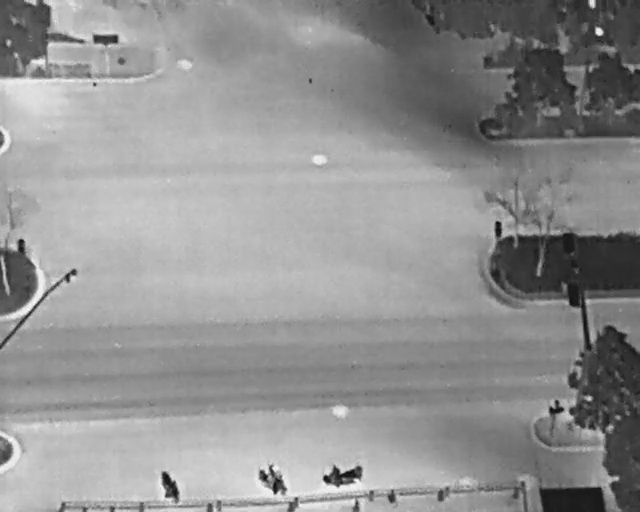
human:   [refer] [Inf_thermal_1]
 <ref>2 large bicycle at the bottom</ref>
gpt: <box>[[51, 88, 55, 97, 171], [39, 90, 45, 96, 2]]</box>

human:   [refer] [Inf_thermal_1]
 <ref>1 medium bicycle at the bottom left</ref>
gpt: <box>[[23, 93, 29, 96, 153]]</box>